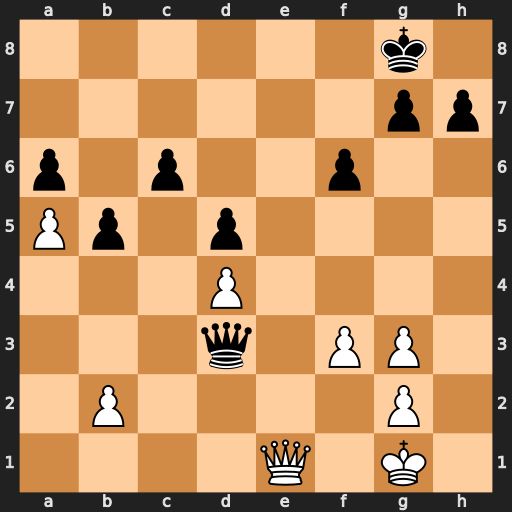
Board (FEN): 6k1/6pp/p1p2p2/Pp1p4/3P4/3q1PP1/1P4P1/4Q1K1
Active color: w
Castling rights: -
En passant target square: -
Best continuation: Qe8#